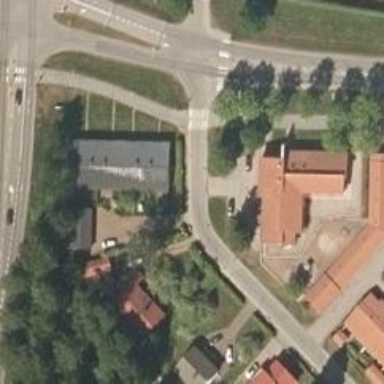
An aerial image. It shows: Road with "give way" sign.